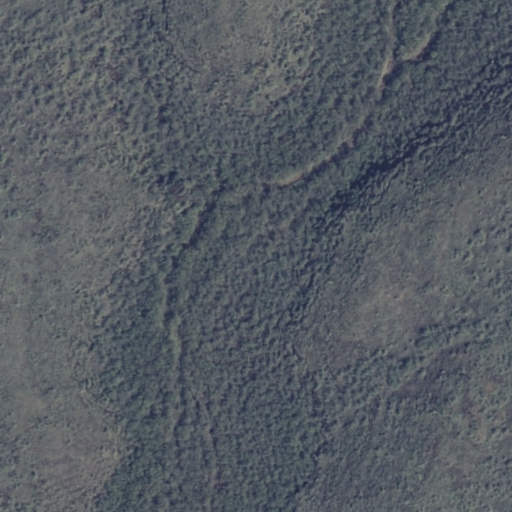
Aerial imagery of valley in Hawaii named Oneohilo Gulch containing only unknown